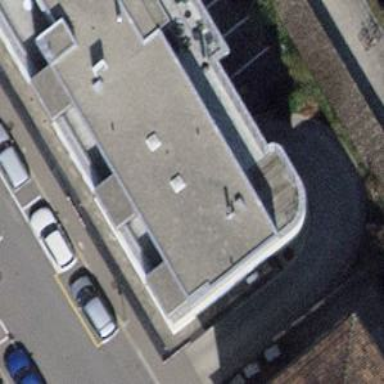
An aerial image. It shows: Bank.